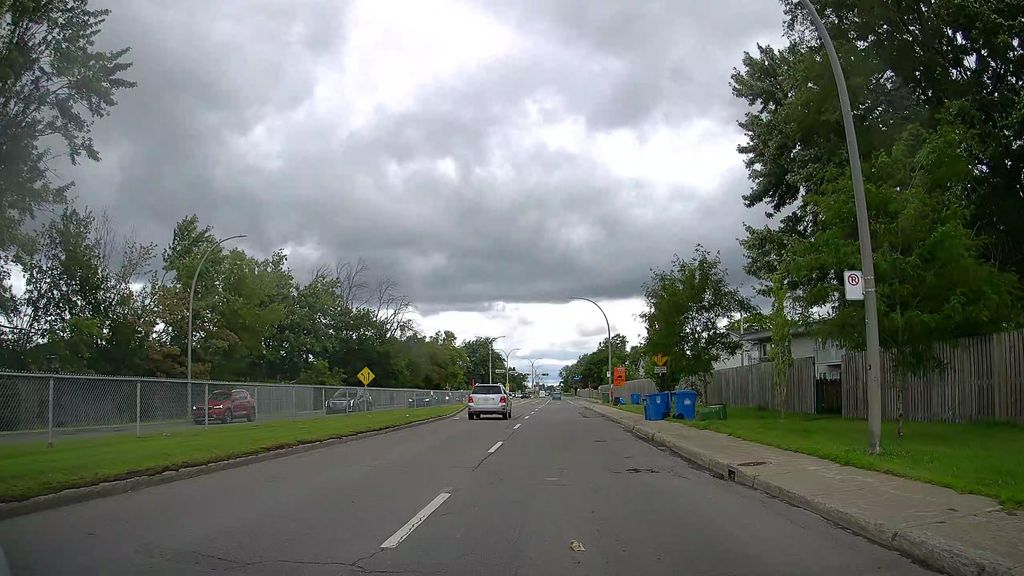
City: montreal